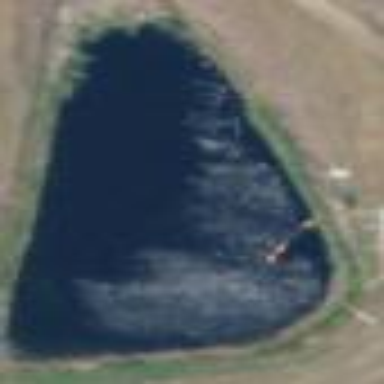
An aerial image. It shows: Pond within reservoir used for water storage. The natural landscape includes water feature.